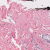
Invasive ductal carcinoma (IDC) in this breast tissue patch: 0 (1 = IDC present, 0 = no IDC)